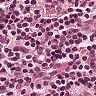
Metastatic tissue present: no